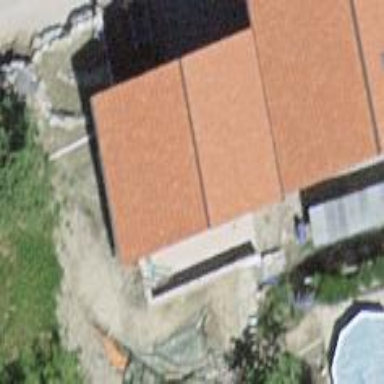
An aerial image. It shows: Garage building.